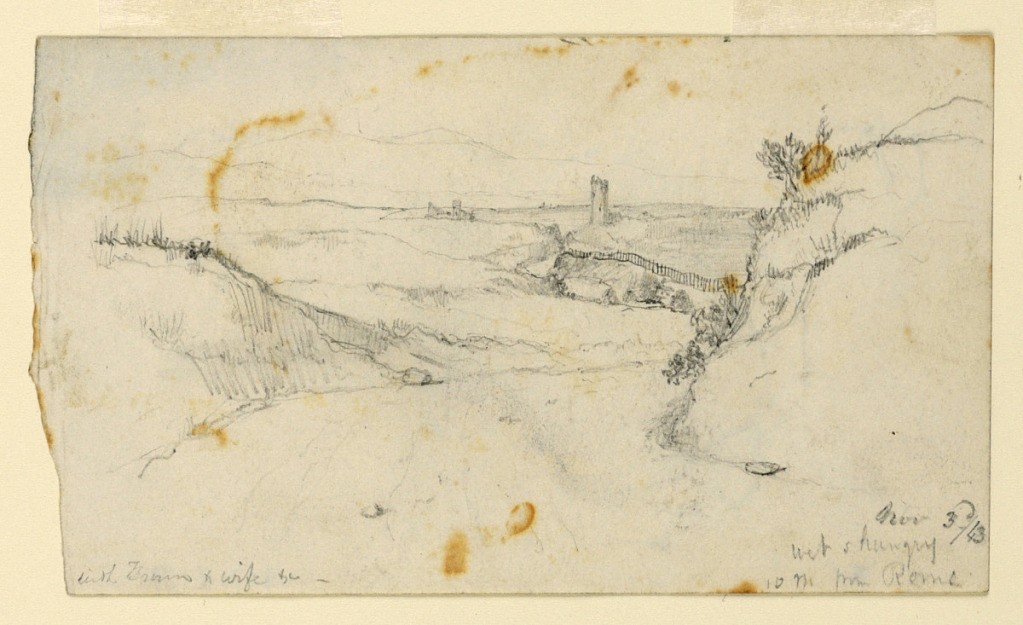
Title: Roman Compagna
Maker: George Loring Brown, 1814 – 1889
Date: November 3, 1843
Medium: Graphite on paper
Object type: Drawing
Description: Recto: Horizontal view of a winding road in hilly country with a tower rising in the right central distance and a group of buildings in the further left distance.
Verso: A donkey is shown from behind at center, with parts of others shown at right.  At left, vertically, and in opposite direction respectively: three lower parts of legs of donkeys.